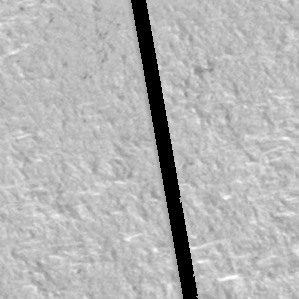
Label: frost